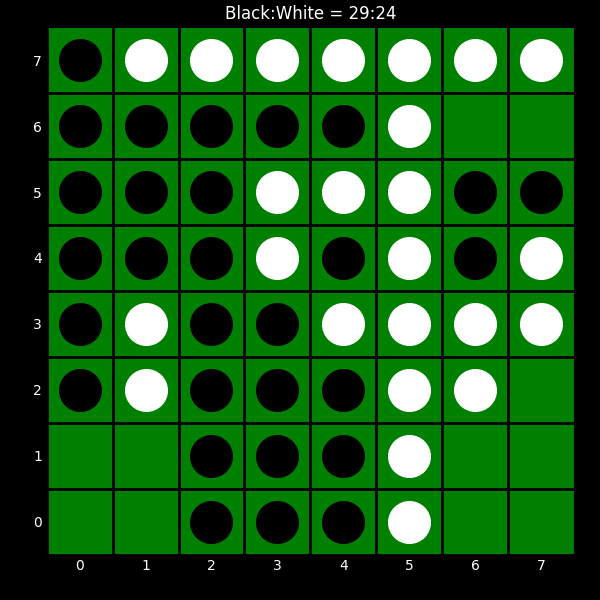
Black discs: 29
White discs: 24